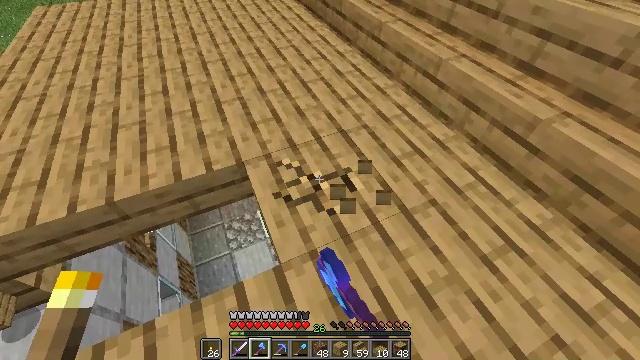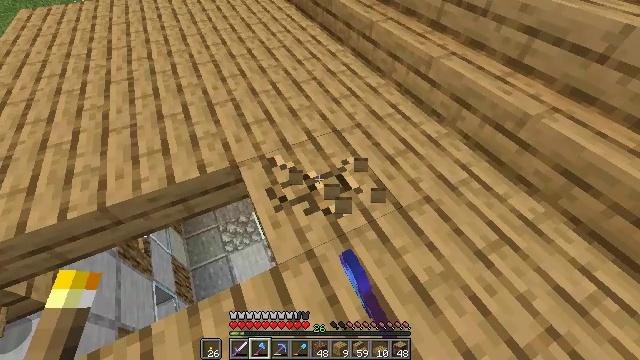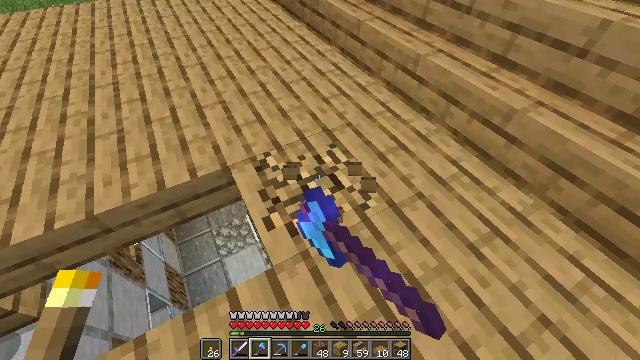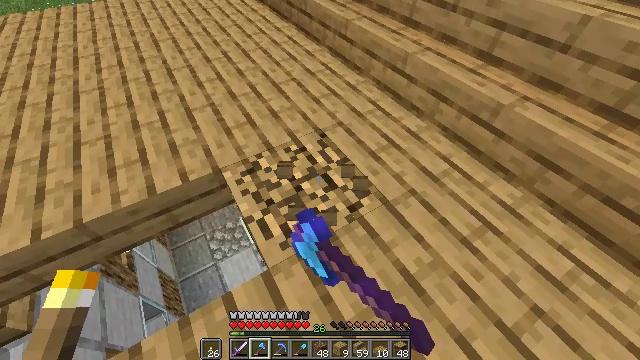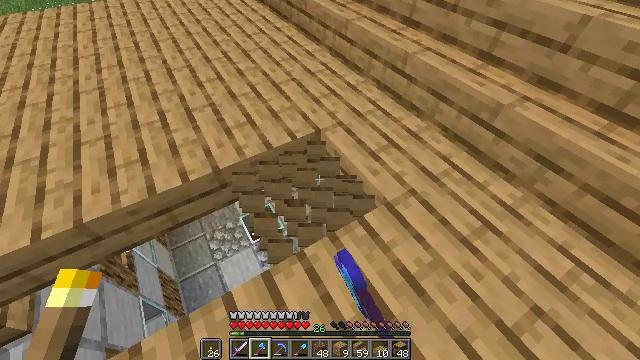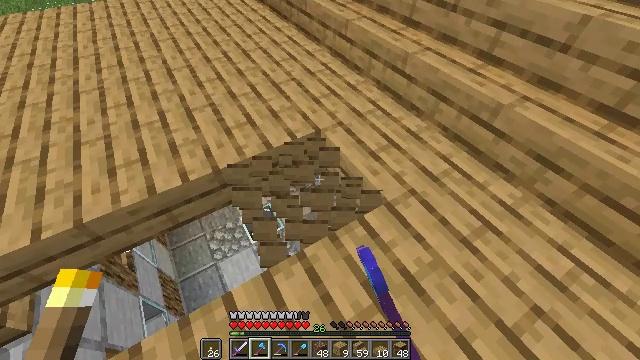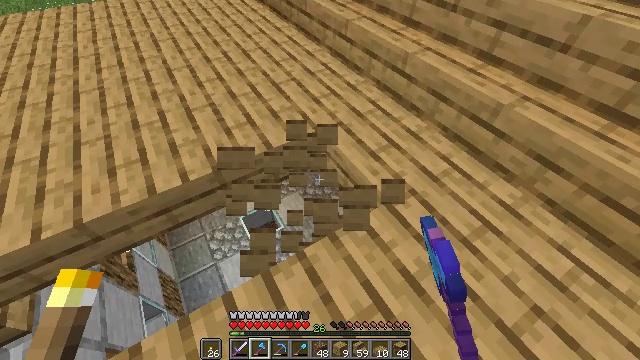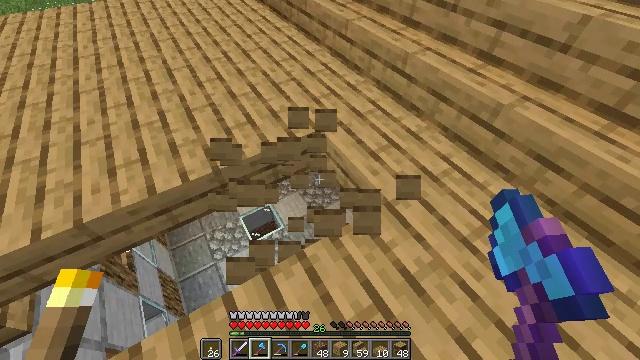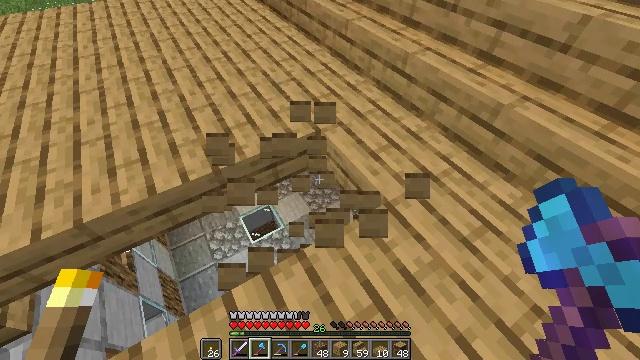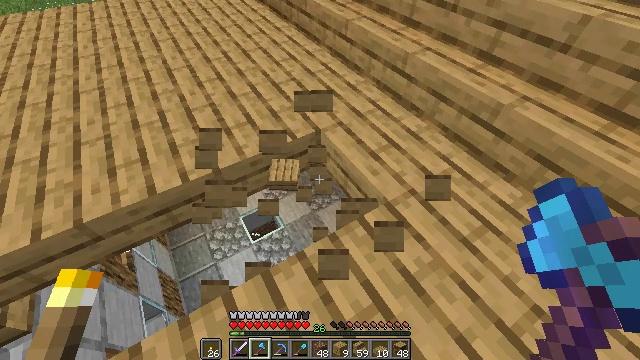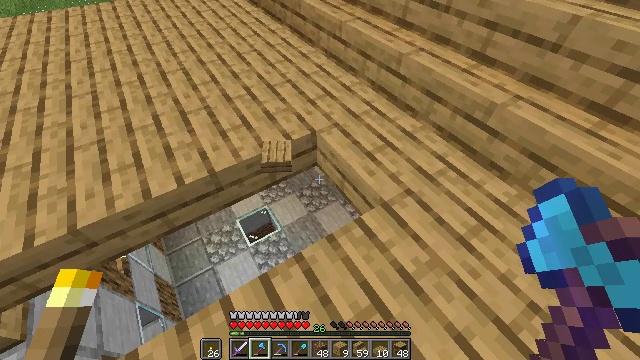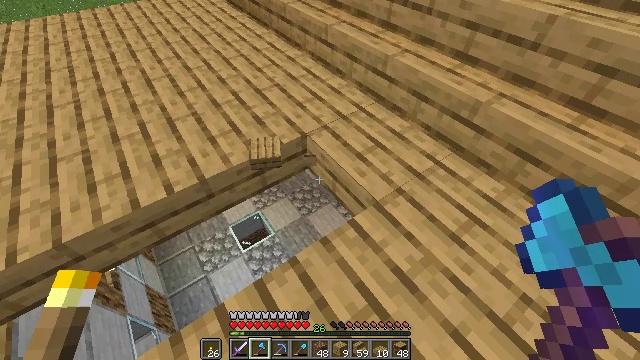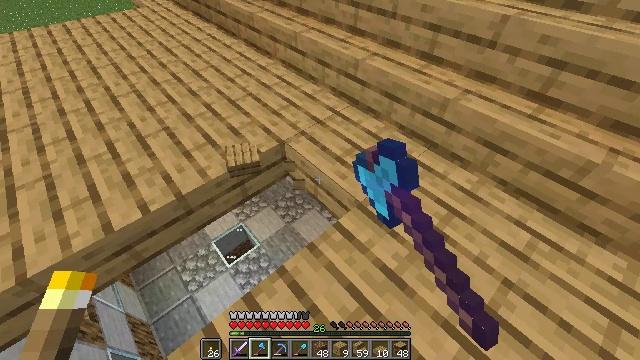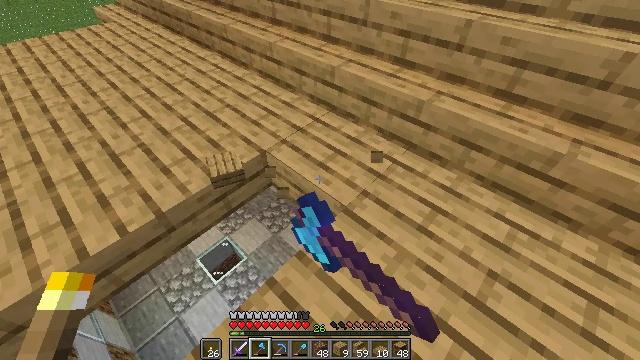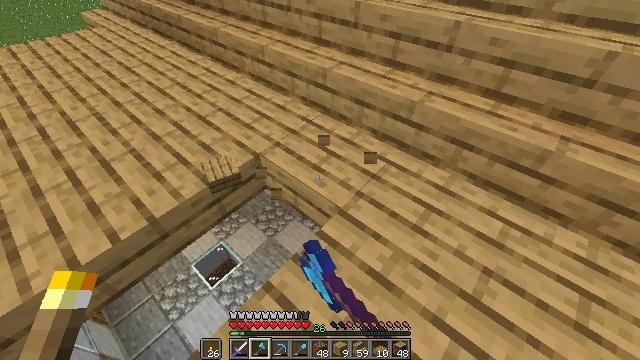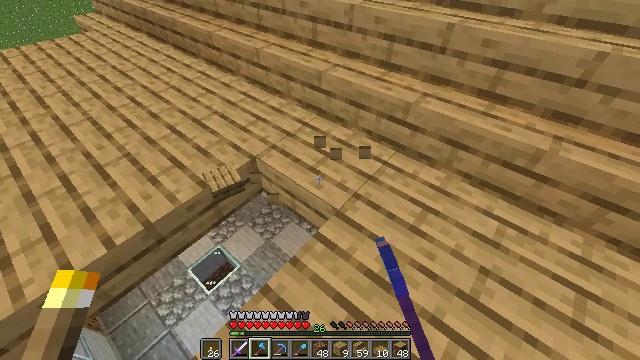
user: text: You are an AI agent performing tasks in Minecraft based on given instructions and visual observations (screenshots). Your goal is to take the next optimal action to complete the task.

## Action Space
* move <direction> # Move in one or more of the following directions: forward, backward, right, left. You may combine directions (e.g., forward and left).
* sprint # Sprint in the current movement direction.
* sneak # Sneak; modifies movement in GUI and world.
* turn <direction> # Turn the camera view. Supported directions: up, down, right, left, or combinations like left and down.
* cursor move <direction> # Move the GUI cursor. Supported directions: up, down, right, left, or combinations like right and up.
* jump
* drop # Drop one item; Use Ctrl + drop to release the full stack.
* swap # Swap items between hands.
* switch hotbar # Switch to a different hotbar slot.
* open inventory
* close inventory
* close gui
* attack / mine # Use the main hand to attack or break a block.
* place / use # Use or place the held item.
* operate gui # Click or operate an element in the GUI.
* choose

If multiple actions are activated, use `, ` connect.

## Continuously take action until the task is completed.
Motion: motion action
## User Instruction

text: Mine the oak slab from the floor.
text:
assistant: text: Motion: turn right, attack / mine
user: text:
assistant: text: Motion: turn right, attack / mine
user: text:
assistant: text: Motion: turn right, attack / mine
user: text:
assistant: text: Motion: attack / mine
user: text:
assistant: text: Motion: attack / mine
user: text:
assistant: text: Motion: attack / mine
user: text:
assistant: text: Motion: attack / mine
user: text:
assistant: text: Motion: attack / mine
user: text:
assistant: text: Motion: attack / mine
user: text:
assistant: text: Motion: turn right, attack / mine
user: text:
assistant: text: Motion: turn right, attack / mine
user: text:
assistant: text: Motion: turn right and up, attack / mine
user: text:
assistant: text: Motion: turn right and up, attack / mine
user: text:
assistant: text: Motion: turn right, attack / mine
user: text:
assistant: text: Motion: turn right, attack / mine
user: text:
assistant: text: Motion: attack / mine
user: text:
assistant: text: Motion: attack / mine
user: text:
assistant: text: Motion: attack / mine
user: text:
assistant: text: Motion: attack / mine
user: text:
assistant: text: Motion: attack / mine
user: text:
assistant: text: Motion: attack / mine
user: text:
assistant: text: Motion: attack / mine
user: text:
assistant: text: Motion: attack / mine
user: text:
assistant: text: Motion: attack / mine
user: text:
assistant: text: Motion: attack / mine
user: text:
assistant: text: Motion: attack / mine
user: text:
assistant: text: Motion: attack / mine
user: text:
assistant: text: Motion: attack / mine
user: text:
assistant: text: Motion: attack / mine